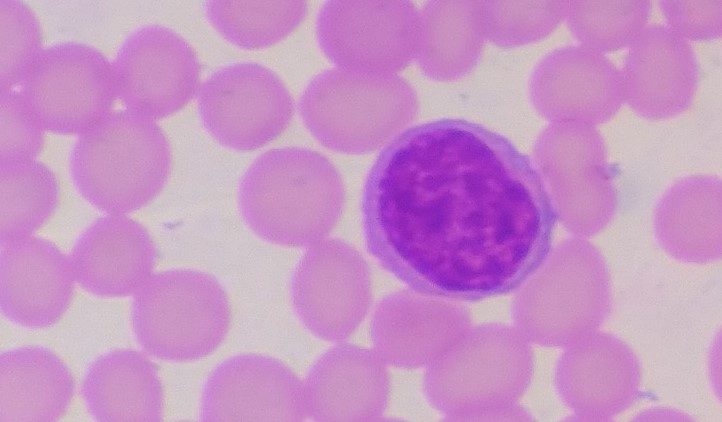
White blood cell type: Lymphocyte